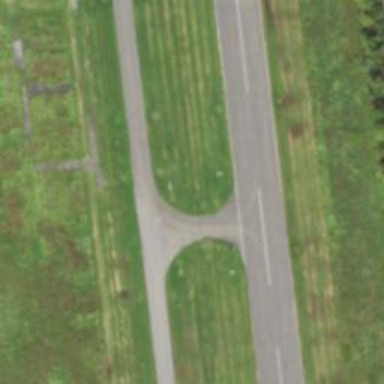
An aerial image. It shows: Image of taxiway at airport.